Question: Using R, how can I extract from an image file (.png or others are available) , and specifically the one below (you are right, it falls far from the finest embodiment of graphic visualization and best practices!) colors and fonts used? I would like to find them out so I can reproduce exactly the colors used in the bars and the font used in their text labels.
For this question to be meet the standards of reproducibility, it may be necessary for me to provide the .png file, but I do not know how to do that for SO readers. Tell me how, and I will do so. Thanks

So, is there a way to identify the RGB or hex codes of the colors and the font family of the numbers?
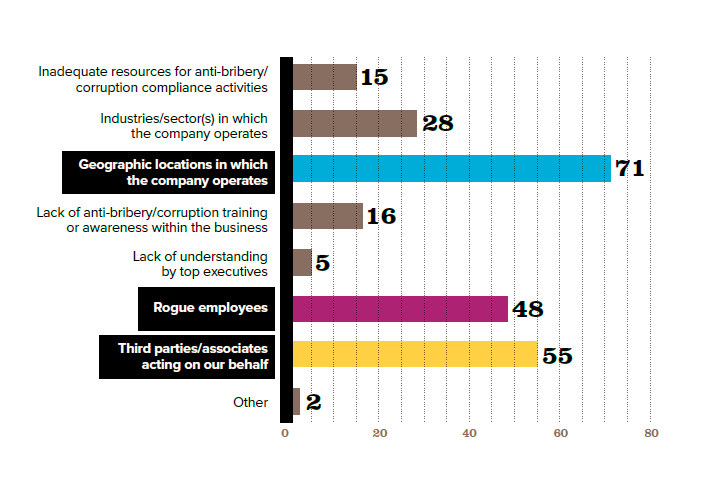
Answer: Not really an R problem, but you can get the color easily using this website:
<URL>
Just put the image url (<URL> in the box below, and then click to get the HTML/RGB colour code. You can then pass the color to a ggplot function.
For the font, I can't help. You might have luck over at graphic design:
<URL>